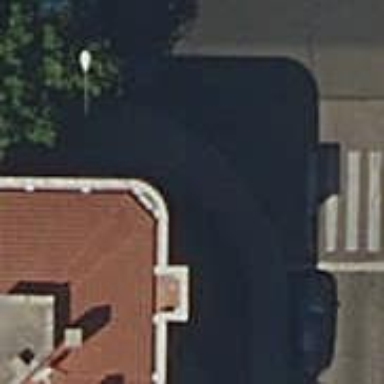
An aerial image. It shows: Sidewalk made of paving stones.